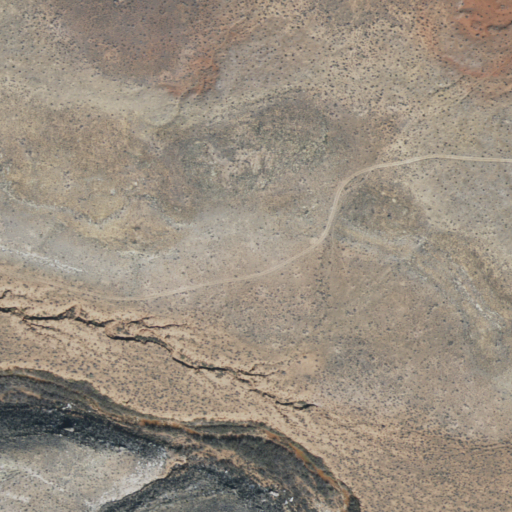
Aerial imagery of mountain in Arizona named Upper Antelope containing only shrub